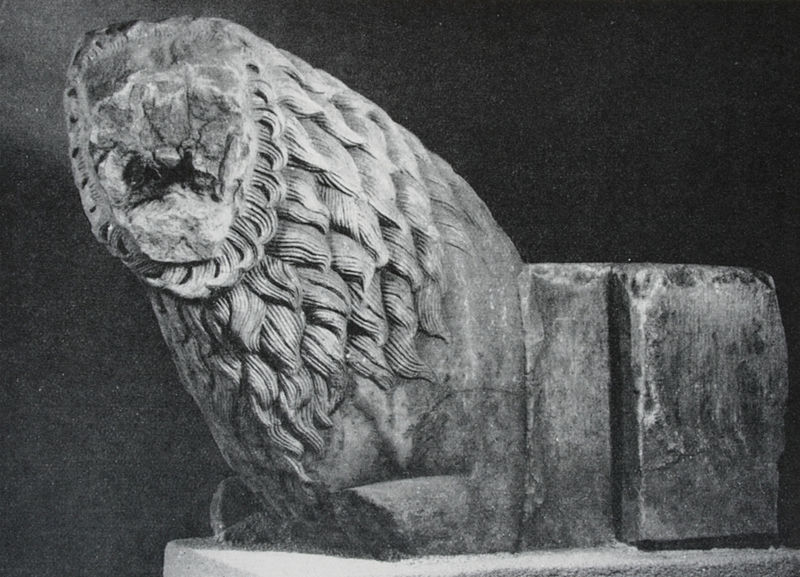
Titel: Torso eines Löwen vom Portal der Eingangsfassade der Brückentoranlage von Capua
Standort: Capua
Institution: Museo Campano
Schlagwörter: dunkel, kopf, körper, schatten, weiß, grau, haar, licht, marmor, nase, schwarz, tier, architektur, gesicht, sockel, stein, hals, figur, haare, locken, skulptur, statue, beine, fell, mähne, bein, liegen, abstrakt, detail, büste, pfoten, bildhauerei, plastik, podest, liegend, foto, fotografie, photographie, eckig, torso, schwarzweiss, loch, photo, fragment, kaputt, leib, quader, läufe, maul, fabel, wesen, zerstört, löwe, block, eule, chimäre, liegt, aufnahme, zerbrochen, kopflos, geschnitzt, gemeißelt, steinquader, löwenmähne, schwraz, beschädigt, lwe, geborsten, bruchstück, abgeschlagen, verwittert, abgebrochen, gemeiselt, capua, abgehauen, staufisch, besicht, körpfer, elfoto, frakment